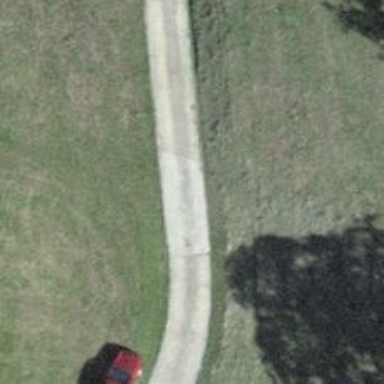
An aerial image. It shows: Paved track road with grade1 track type.